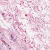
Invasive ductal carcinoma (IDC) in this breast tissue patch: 0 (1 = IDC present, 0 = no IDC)